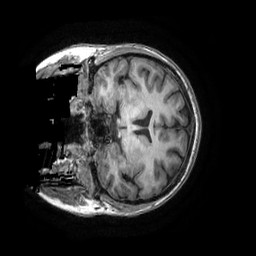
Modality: T1w
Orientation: coronal
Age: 25
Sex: female
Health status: healthy
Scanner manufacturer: ge